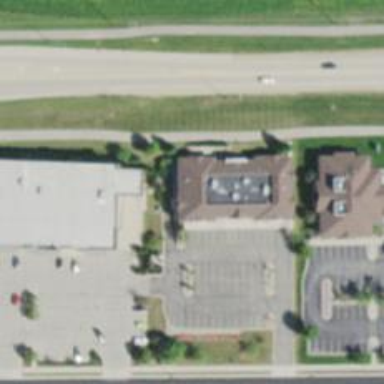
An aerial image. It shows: Veterinary facility.